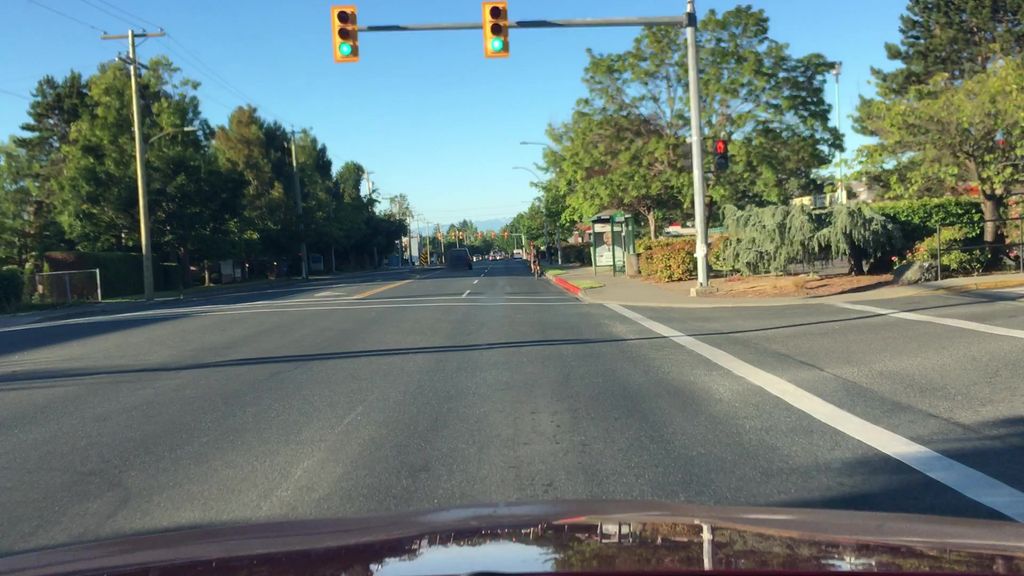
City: victoria